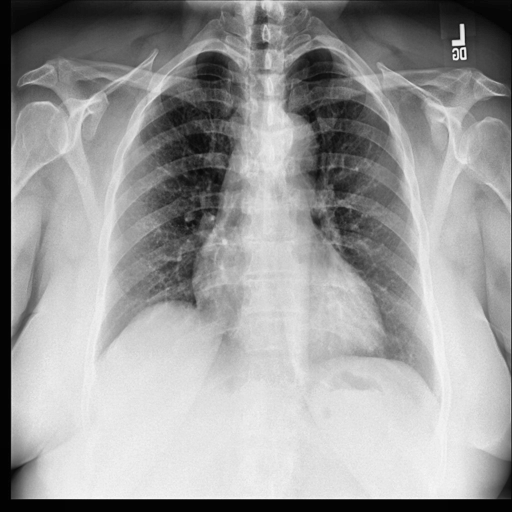
Finding: NORMAL